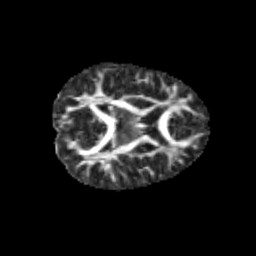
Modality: FA
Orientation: axial
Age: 12
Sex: male
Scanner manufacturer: siemens
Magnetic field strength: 3 T
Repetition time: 3.8 s
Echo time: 0.07 s